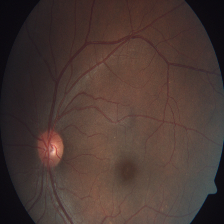
Diabetic retinopathy grade: Severe